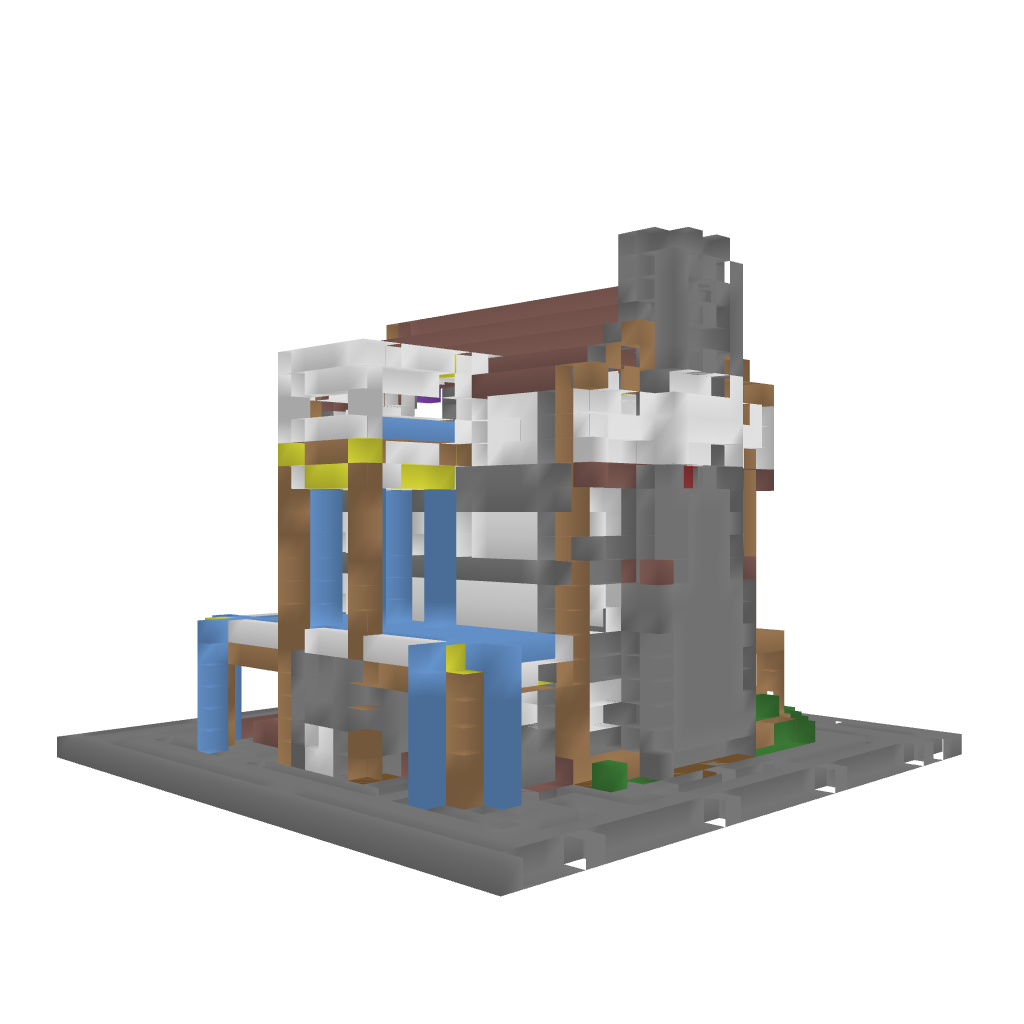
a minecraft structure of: Jacylin's House good quality